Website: bh-photo
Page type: payment
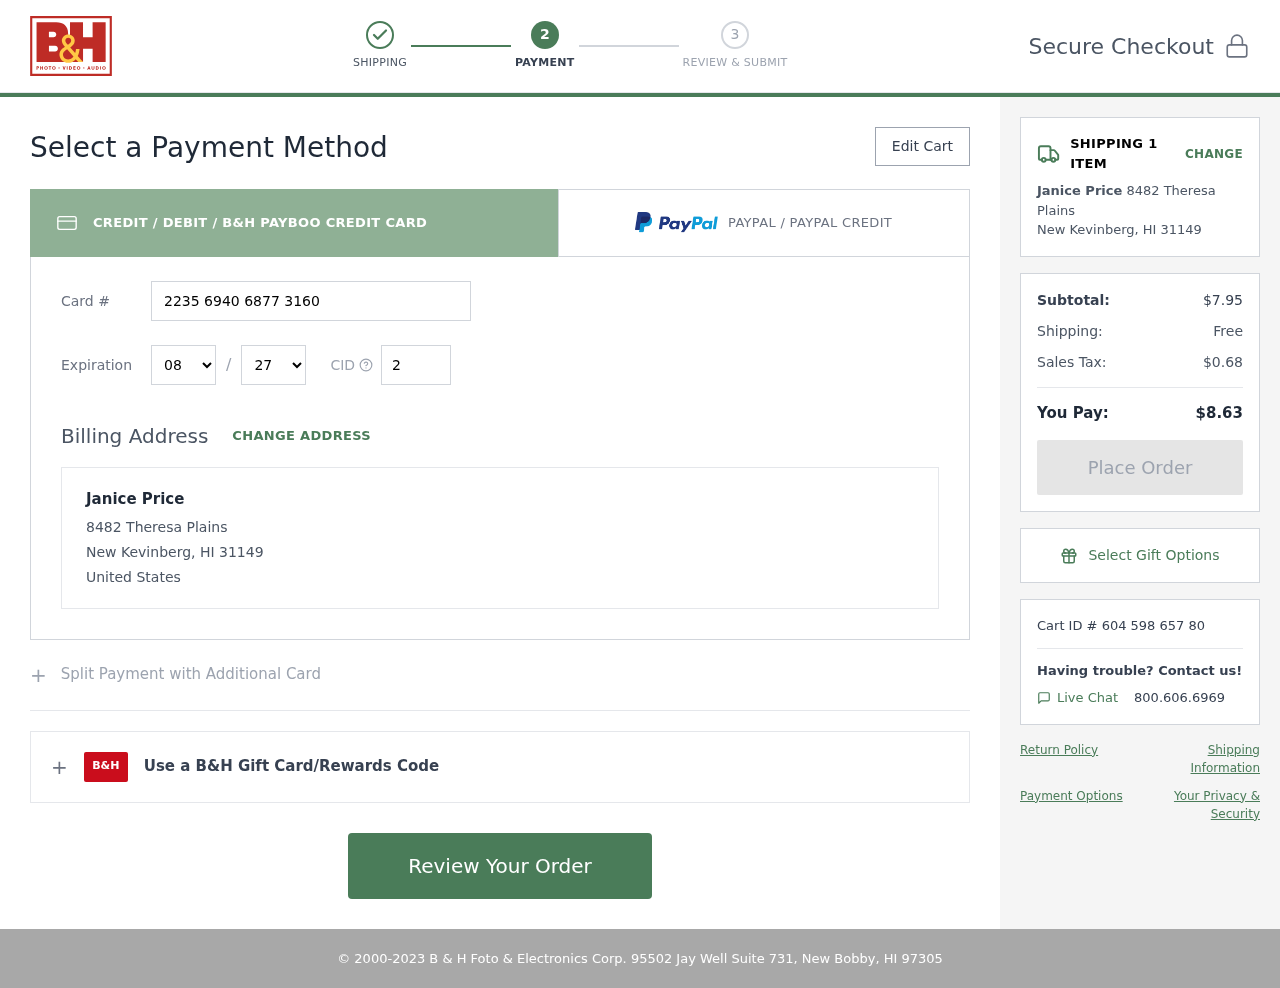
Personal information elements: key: PII_CARD_CVV
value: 258
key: PII_CARD_EXPIRY_MONTH
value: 08
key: PII_CARD_EXPIRY_YEAR
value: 27
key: PII_CARD_NUMBER
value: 2235 6940 6877 3160
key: PII_CITY_STATE_ZIP
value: New Kevinberg, HI 31149
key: PII_COUNTRY
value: United States
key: PII_FULLNAME
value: Janice Price
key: PII_STREET
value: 8482 Theresa Plains
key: PII_FULLNAME2
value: Janice Price
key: PII_CITY
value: New Kevinberg
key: PII_STATE_ABBR
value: HI
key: PII_POSTCODE
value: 31149
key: PII_POSTCODE_FULL
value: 31149
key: PII_CITY_STATE
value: New Kevinberg, HI
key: PII_POSTCODE_NUMERIC
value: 31149
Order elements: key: ORDER_NUM_ITEMS
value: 1
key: ORDER_SUBTOTAL
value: $7.95
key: ORDER_SHIPPING_COST
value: Free
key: ORDER_TAX
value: $0.68
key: ORDER_TOTAL
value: $8.63
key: ORDER_ID
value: Cart ID # 604 598 657 80